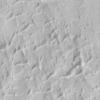
Label: not_dusty